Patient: sex M, age 70
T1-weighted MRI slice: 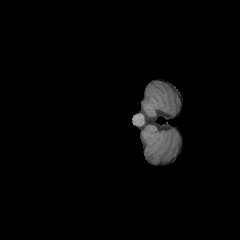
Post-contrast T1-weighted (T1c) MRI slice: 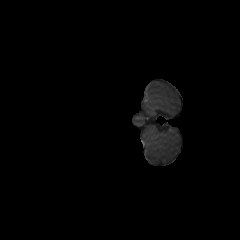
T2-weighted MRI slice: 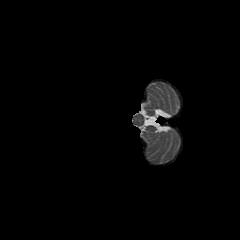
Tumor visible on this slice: no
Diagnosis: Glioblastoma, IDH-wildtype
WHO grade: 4